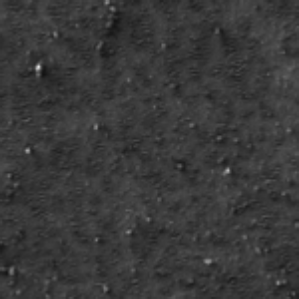
Label: frost